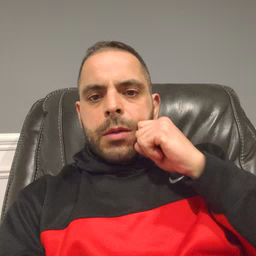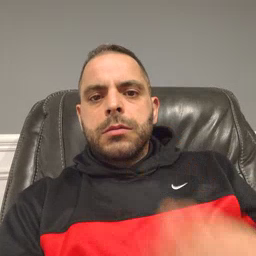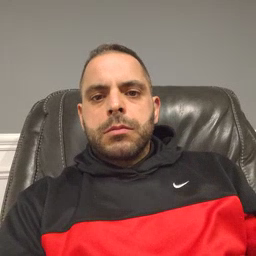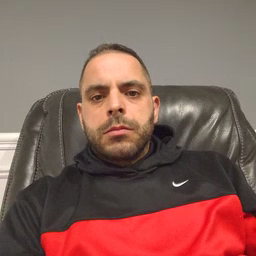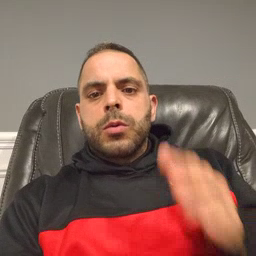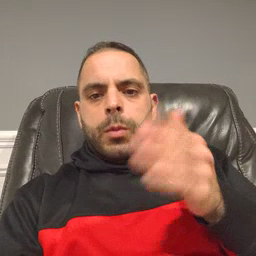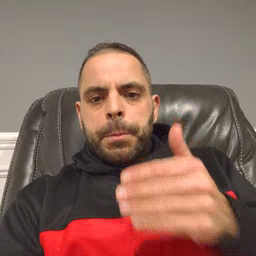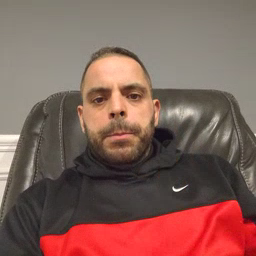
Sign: room